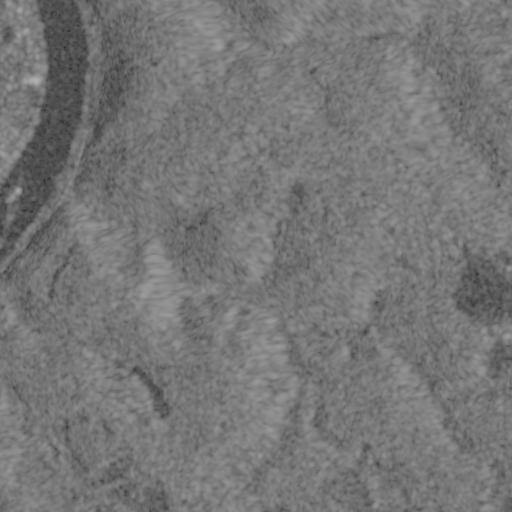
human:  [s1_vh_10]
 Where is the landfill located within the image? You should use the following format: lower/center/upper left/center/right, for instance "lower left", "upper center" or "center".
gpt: The landfill is located in the center right of the image.
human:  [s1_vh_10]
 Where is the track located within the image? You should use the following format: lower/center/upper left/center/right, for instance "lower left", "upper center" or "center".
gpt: The track is located in the upper left of the image.
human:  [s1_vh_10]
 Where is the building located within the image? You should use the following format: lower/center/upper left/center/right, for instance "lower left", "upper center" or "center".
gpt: There is no building in the image.

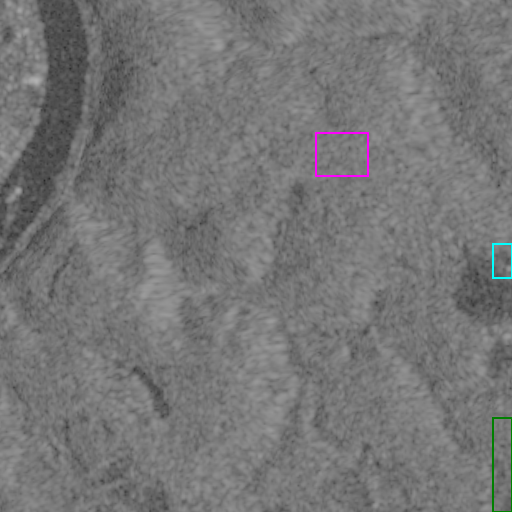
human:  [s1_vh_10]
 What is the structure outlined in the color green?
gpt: The structure outlined in green is a crop field.
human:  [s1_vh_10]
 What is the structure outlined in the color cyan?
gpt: The structure outlined in cyan is a landfill.
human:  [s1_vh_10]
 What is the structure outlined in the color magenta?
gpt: The structure outlined in magenta is a park.
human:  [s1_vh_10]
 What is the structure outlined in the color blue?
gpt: There is no blue outline.